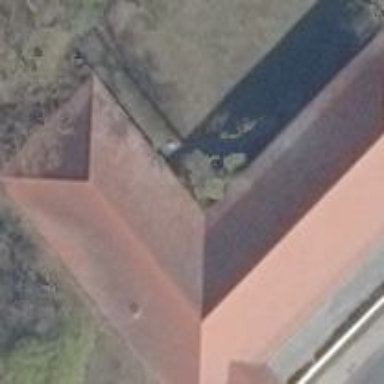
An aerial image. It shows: Historic commercial building with gabled red roof.